Question: I have a question, but I can't find the answer, can someone help me?
I need to create in a datagridview one column which spans multiple columns, this must look like following example:

In the grid I need to have detail about every day and every hour, what a person did in each hour. Is it possible to do this in a datagridview? Thank you very much
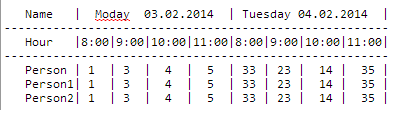
Answer: Descripted functionality is not supported by standard DataGridView control. You could solve it by choosing from following opinions:
- create your own user control- you can modify standard DataGridView control, for example like in this link: <URL>